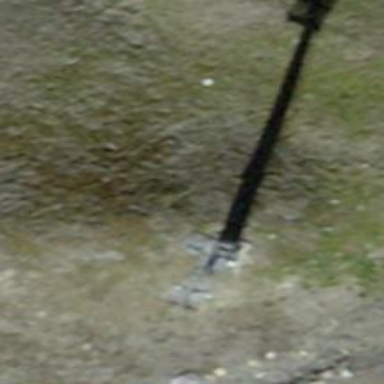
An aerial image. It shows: Pylon for aerialway.